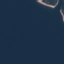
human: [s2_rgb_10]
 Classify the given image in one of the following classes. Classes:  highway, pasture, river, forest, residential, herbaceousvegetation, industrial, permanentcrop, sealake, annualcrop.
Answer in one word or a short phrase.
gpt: SeaLake